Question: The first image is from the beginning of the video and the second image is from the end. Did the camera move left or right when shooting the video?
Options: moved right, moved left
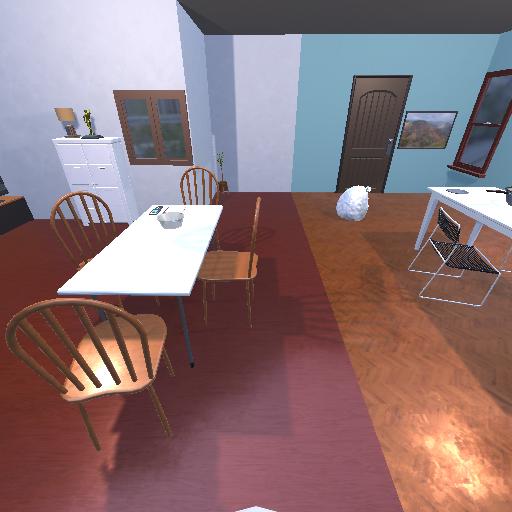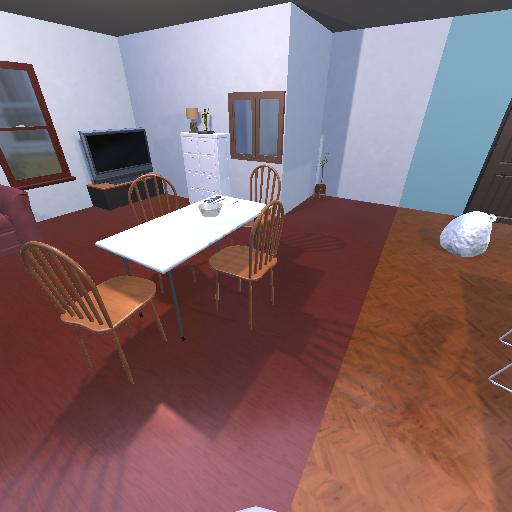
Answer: moved right